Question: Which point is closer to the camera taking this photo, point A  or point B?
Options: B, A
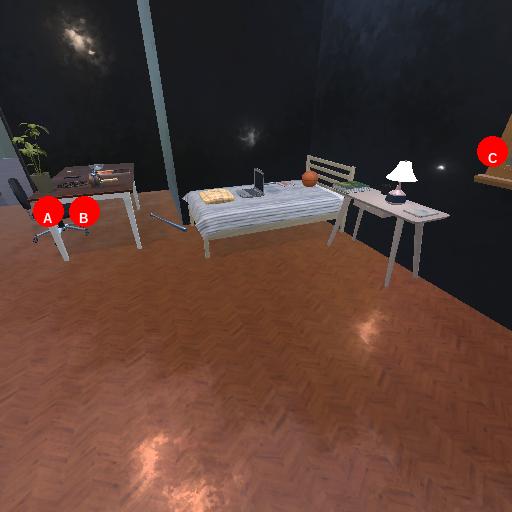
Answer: B